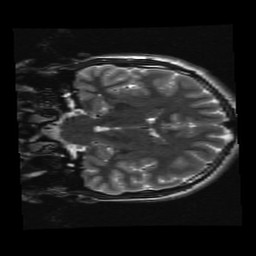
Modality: T2w
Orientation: coronal
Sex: male
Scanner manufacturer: ge
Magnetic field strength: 3 T
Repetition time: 5 s
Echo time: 0.1012 s